Interaction volume radius: 10 \u00c5
Interaction volume height: 45 \u00c5
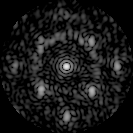
Disorder parameter: 0.4085